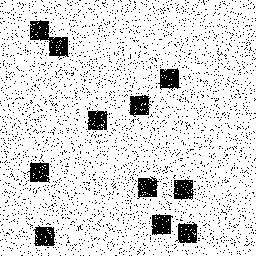
Squares: 11
Triangles: 0
Stars: 0
Total shapes: 11